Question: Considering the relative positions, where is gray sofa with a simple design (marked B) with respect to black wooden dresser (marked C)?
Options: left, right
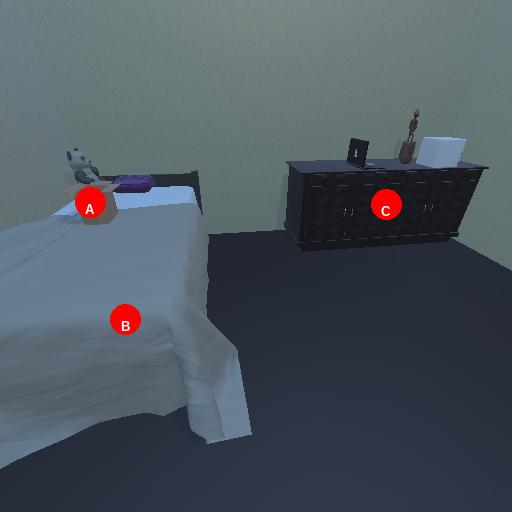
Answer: left